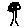
Label: tree